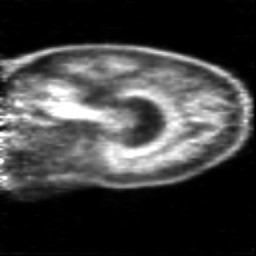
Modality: PET
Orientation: sagittal
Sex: female
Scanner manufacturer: siemens